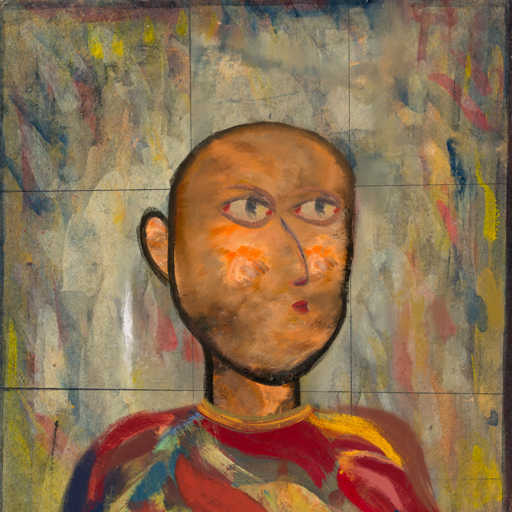
Background: GypsyMother, Head And Neck Side: Gypsy_Queen, Face Side: GypsyMother, Bust: Mother_And_Son_Son, Hair Side: Blank, Head Accessory: Blank, Second Necklace: Blank, Necklace: Mother_And_Son_Son, Baby: Blank